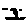
Label: bird